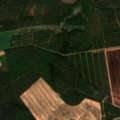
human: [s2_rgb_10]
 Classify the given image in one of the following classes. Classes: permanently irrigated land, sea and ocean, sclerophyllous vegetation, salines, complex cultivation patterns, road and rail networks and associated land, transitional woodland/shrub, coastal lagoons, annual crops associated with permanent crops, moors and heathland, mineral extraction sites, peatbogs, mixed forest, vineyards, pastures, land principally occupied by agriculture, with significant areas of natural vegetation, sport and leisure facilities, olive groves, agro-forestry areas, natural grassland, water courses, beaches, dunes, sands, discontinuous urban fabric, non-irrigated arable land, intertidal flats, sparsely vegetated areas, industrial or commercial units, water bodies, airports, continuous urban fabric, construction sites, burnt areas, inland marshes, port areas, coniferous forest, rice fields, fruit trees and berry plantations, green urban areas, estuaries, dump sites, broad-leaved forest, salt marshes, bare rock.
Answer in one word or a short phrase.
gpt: non-irrigated arable land, coniferous forest, mixed forest, transitional woodland/shrub